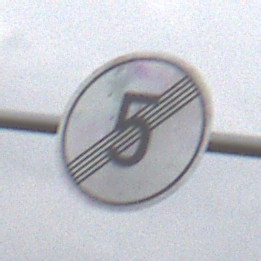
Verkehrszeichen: EndeGeschwindigkeit5
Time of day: MorningAfternoon
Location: Outdoor (Nature)
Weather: Overcast
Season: NotSpecified
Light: Natural